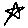
Label: star